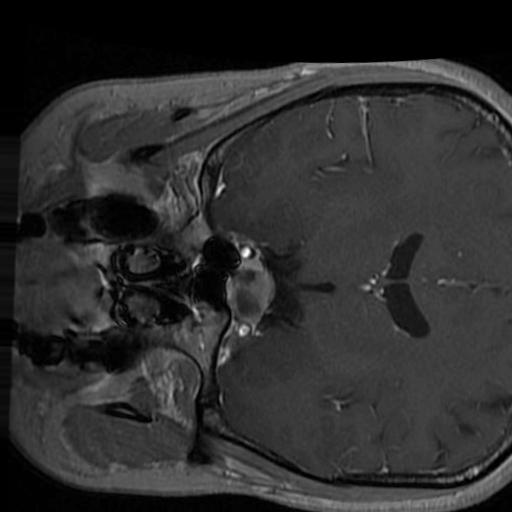
Label: brain_tumor